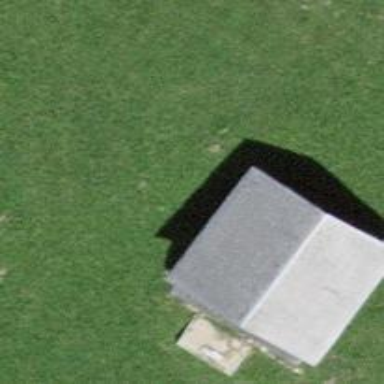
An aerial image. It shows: Barn.